Question: There are several good event calenders out there but the problem is compatibility.
Is there one documented to be compatible over all browsers , ios, android etc?
I found no references to any event calender for jquery mobile so far.
Who knows one that is compatible and can be integrated in jquery mobile?
EDIT2:
It should look like
<URL>

EDIT:
All I really could come up with is :
<URL>
but this seems far from compatible on multiple platforms, anyone a suggestion what else to do to get a custom event calender?
Perhaps some basic code and list view stuff with jquery mobile can generate a similar results.
EDIT3:
There seems to be this one
<URL> but no good decent docs our updated files for latest JQM anywhere to be found in the jquery mobile repo or online :(
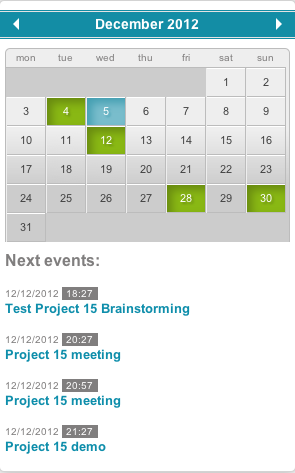
Answer: For a calendar with event management options that works across iOS, Android, BlackBerry, Windows Phone 8 and Windows 8 which goes with jQuery and jQuery Mobile as well take a look at <URL>.